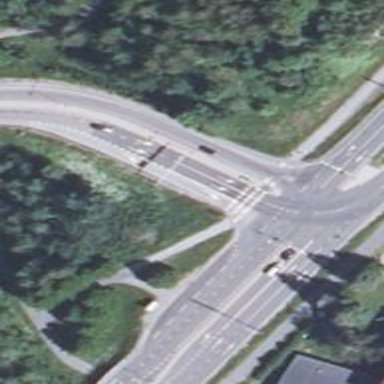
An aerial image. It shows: Asphalt cycleway track.